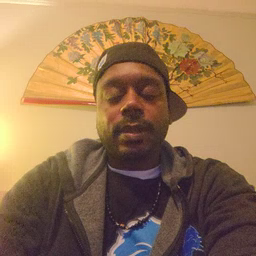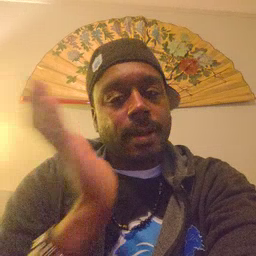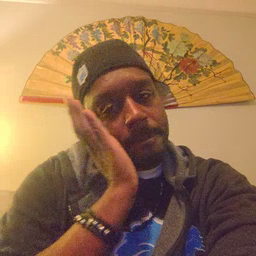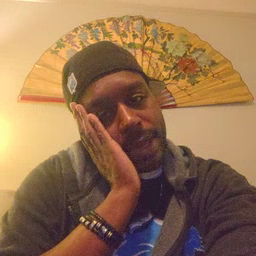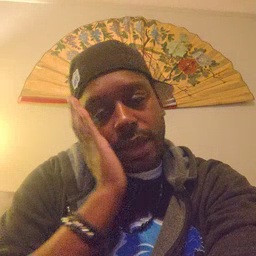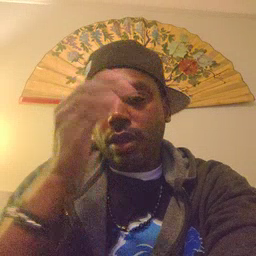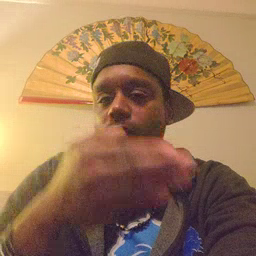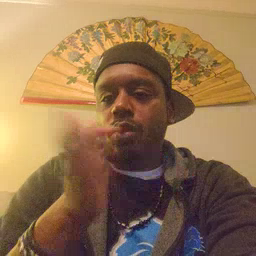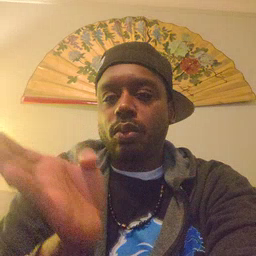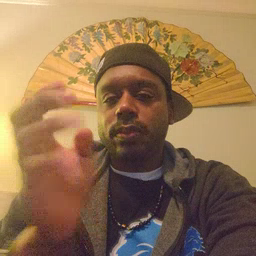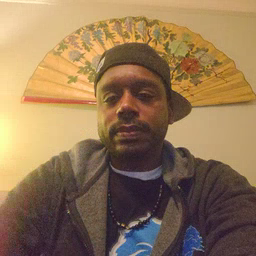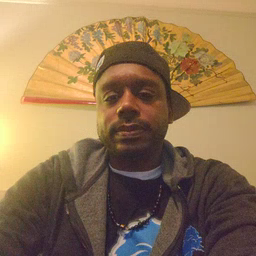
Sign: bedroom